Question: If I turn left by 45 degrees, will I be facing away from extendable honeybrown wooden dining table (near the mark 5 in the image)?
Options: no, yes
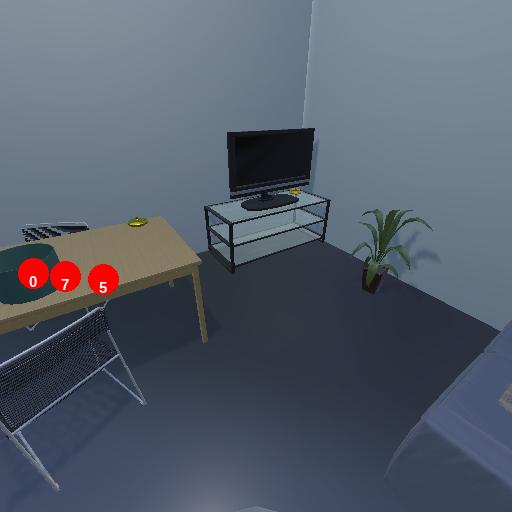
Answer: no